Field crop: tomato
Growth stage: 2
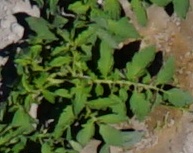
Species: tomato